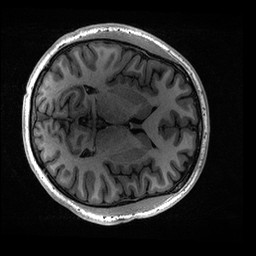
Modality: T1w
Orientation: axial
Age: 21
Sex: male
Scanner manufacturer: ge
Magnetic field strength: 3 T
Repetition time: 0.006952 s
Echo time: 0.00292 s